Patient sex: M
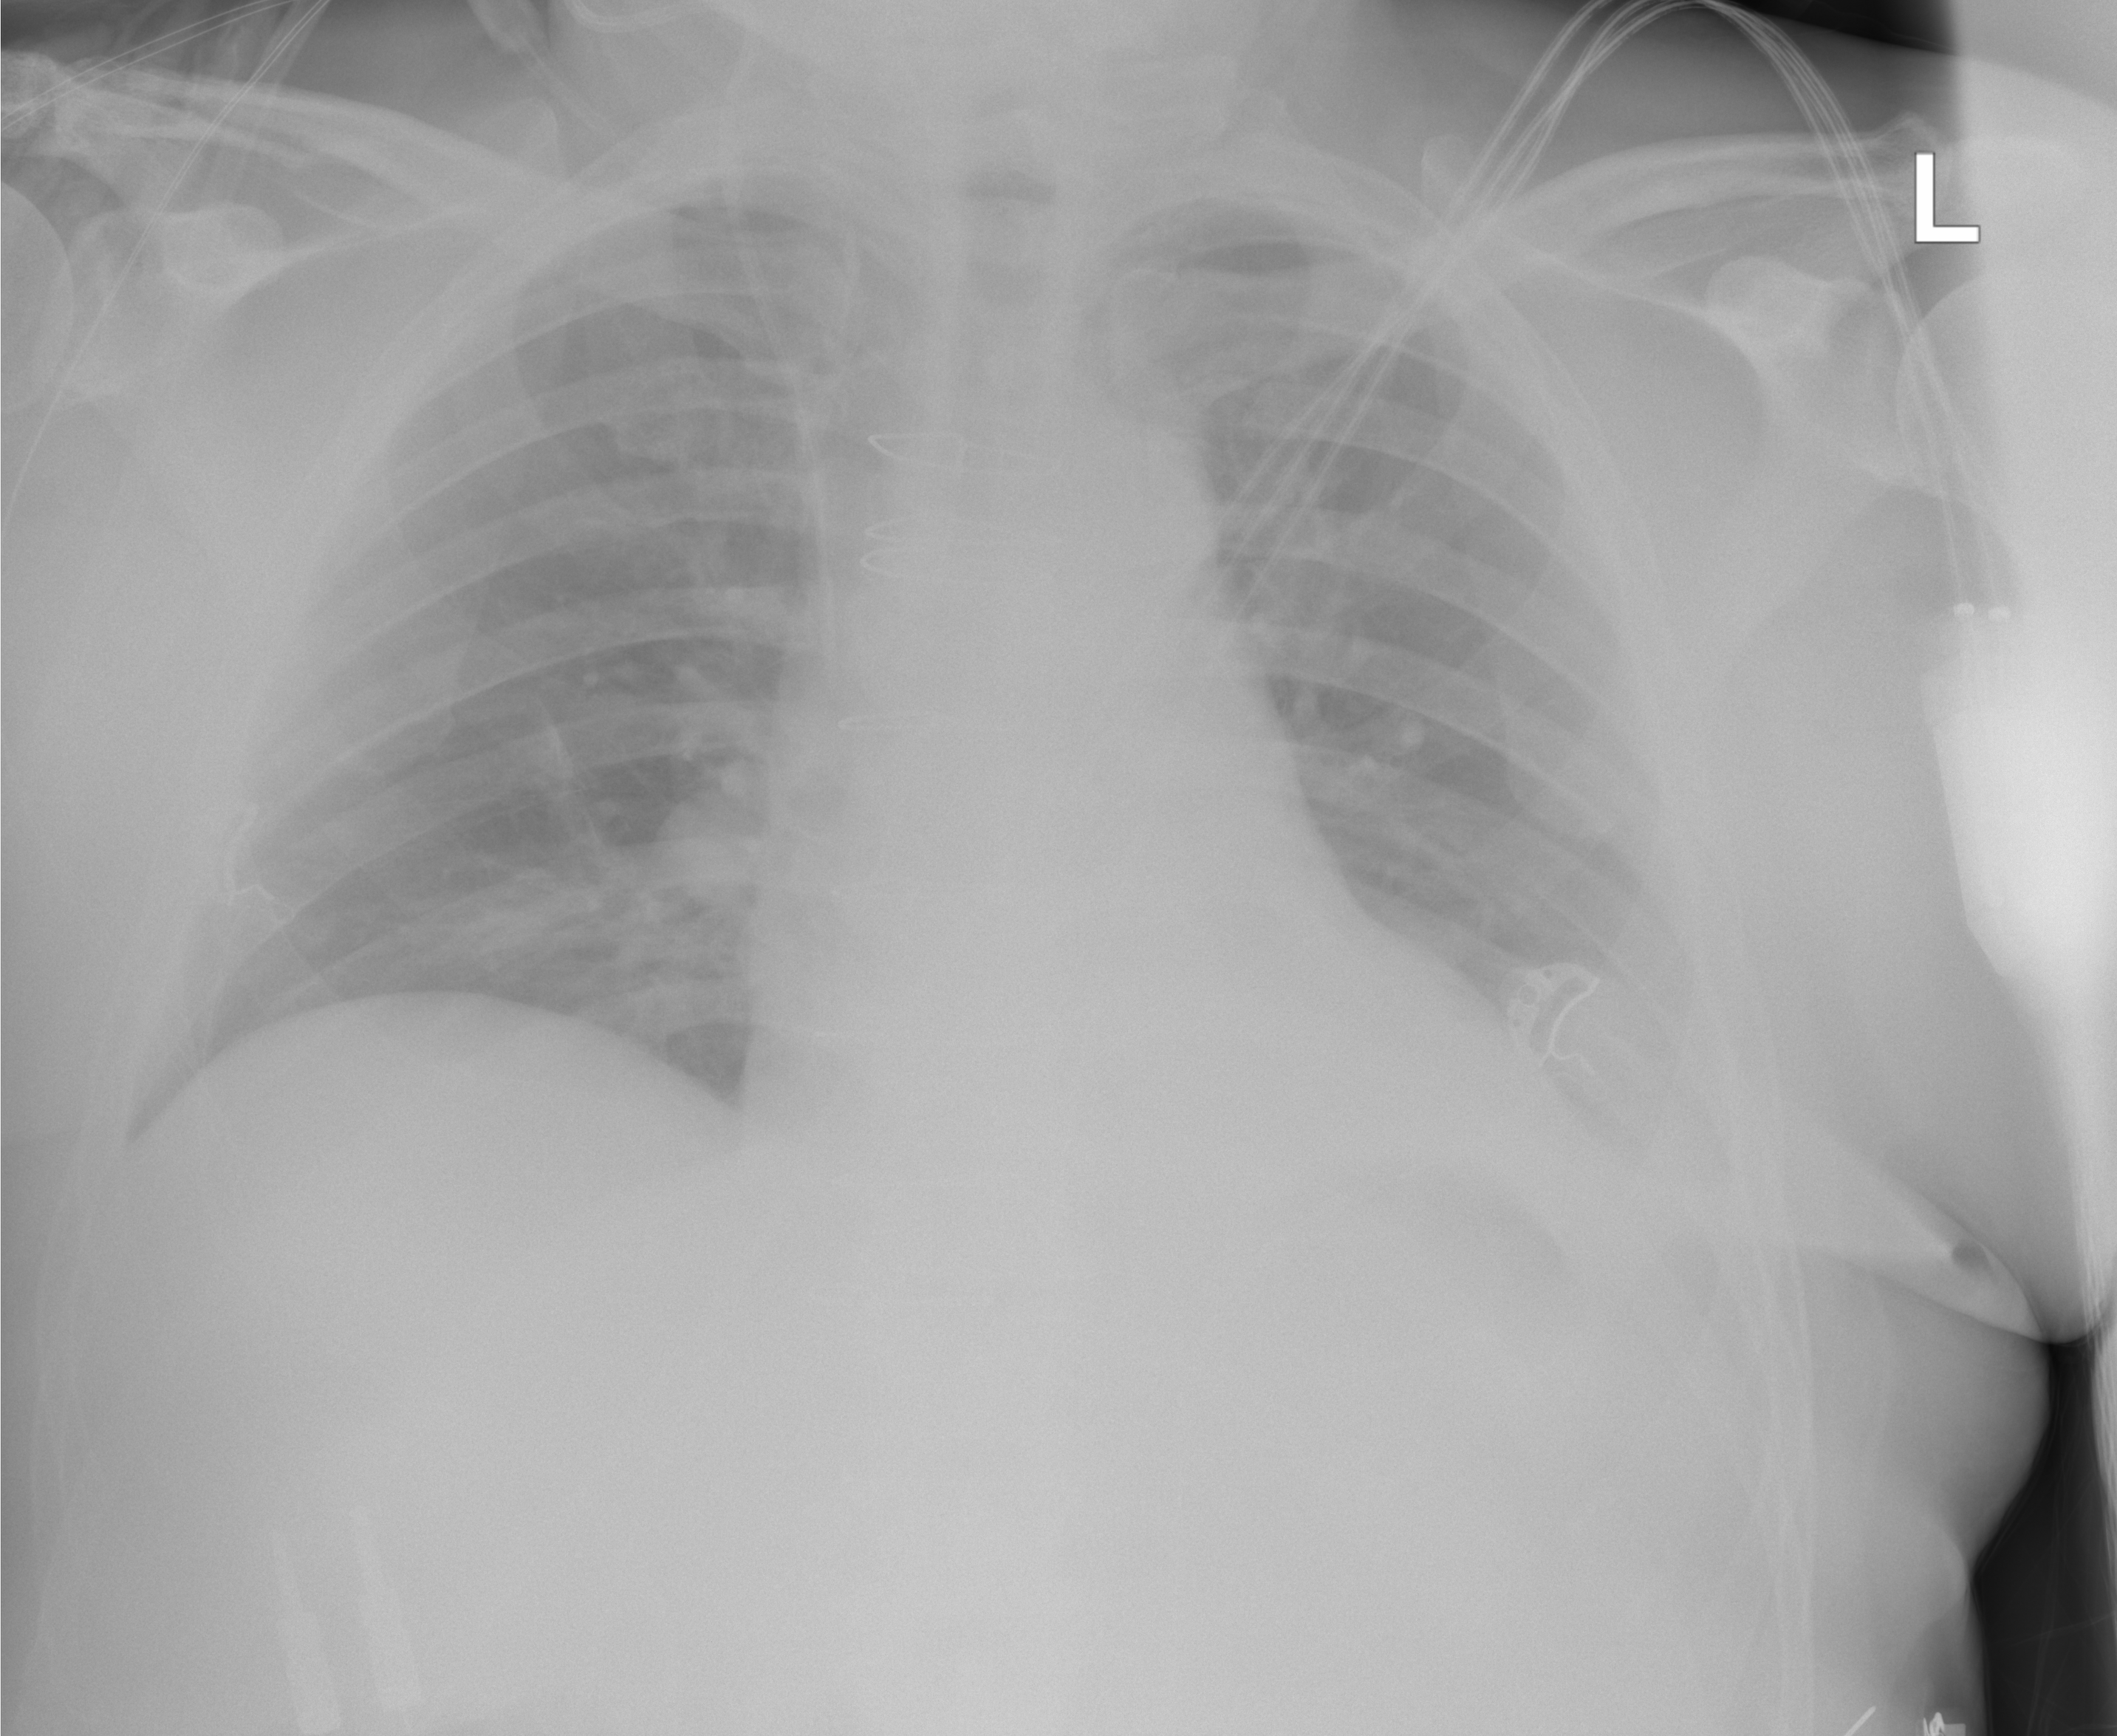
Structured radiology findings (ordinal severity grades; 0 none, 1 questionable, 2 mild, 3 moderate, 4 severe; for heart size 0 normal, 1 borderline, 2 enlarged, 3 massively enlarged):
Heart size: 0
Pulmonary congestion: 0
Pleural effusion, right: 0
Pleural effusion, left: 2
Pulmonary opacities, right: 0
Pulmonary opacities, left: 0
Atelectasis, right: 0
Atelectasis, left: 2